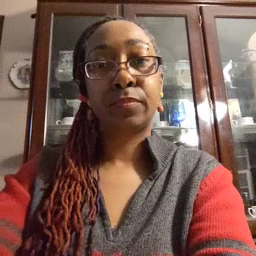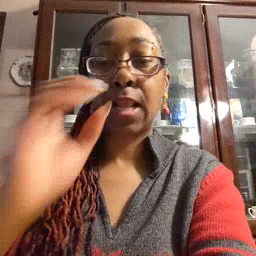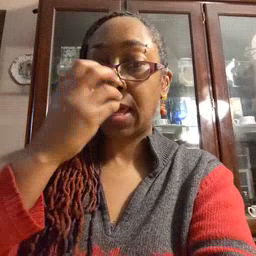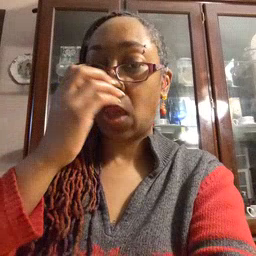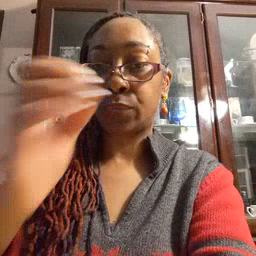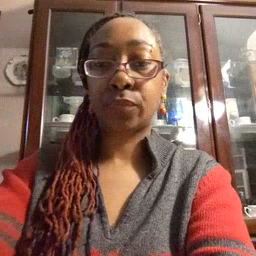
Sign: clown